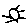
Label: sun